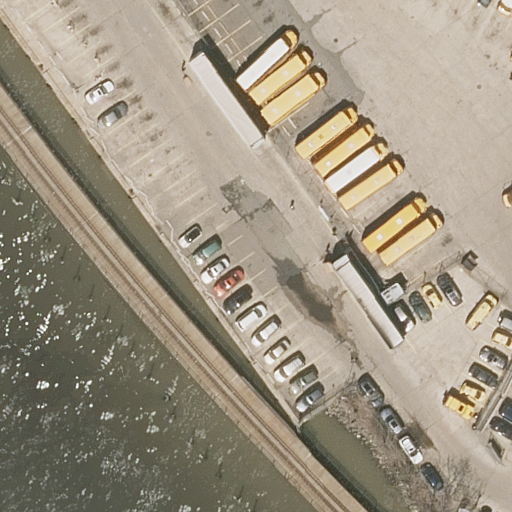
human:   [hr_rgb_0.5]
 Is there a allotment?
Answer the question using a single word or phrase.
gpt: no

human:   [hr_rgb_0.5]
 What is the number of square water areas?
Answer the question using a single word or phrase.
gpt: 0

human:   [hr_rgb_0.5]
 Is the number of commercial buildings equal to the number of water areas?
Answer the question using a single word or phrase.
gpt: no

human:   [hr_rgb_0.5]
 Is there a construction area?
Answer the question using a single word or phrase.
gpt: no

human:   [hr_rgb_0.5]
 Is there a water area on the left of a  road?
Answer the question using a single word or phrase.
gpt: yes

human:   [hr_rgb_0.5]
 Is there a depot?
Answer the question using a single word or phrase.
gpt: no

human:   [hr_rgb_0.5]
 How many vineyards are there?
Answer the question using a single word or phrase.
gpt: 0

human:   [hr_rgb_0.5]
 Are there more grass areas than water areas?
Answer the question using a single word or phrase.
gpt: no

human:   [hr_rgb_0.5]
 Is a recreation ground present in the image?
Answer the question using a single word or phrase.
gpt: no

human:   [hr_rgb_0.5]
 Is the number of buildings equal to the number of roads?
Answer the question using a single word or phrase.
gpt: no

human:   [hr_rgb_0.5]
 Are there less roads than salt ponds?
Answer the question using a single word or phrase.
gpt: no

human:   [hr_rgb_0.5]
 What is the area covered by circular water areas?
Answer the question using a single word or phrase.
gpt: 0m2

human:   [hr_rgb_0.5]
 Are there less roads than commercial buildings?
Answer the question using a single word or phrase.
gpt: no

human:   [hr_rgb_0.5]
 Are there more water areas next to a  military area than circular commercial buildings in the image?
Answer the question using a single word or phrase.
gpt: no

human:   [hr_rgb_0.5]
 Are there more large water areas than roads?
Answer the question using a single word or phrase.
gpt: no

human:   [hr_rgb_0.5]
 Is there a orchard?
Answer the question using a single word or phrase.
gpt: no

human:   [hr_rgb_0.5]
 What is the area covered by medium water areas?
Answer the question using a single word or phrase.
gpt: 0m2

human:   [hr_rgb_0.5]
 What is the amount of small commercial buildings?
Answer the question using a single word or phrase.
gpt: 0

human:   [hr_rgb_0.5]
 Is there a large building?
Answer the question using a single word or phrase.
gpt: no

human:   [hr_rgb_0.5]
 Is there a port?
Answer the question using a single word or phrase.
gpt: no

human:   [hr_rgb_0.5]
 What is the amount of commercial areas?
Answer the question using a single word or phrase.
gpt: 0

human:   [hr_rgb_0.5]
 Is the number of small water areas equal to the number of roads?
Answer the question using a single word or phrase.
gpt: no

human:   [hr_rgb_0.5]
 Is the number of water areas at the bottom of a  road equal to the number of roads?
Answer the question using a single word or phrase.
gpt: no

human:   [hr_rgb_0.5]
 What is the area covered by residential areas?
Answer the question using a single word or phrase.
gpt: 0m2

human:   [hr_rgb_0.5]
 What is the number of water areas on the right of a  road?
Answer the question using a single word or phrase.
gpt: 0

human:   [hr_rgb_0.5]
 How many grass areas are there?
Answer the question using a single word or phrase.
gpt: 0

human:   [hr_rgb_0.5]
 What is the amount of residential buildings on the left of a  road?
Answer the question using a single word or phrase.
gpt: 0

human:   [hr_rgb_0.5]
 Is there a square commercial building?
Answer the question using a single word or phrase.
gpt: no

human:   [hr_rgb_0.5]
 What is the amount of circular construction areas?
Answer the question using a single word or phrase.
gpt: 0

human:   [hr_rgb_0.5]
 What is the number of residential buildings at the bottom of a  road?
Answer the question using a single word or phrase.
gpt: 0

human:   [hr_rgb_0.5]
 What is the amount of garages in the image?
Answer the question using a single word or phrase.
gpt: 0

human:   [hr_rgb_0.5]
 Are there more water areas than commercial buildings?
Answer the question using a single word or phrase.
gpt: yes

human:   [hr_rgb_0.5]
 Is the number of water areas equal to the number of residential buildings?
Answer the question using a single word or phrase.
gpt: no

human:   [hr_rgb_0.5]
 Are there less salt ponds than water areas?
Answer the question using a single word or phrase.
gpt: yes

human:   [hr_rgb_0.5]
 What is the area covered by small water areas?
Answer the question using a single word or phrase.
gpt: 0m2

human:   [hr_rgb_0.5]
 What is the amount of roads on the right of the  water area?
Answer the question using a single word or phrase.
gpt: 1